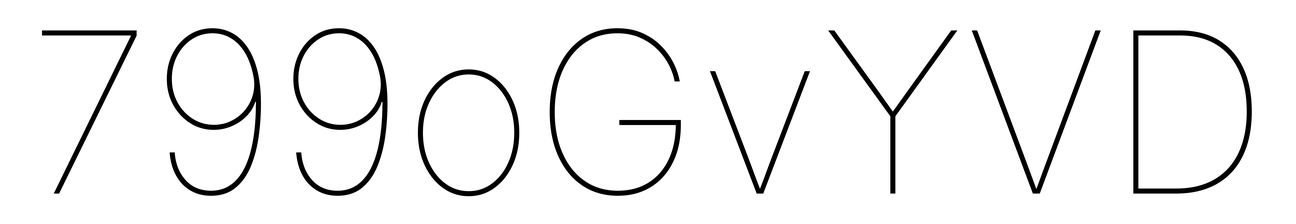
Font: Inter_Thin